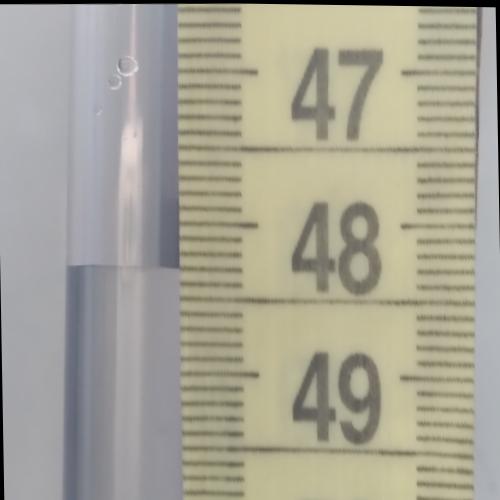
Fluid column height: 48.3 cm